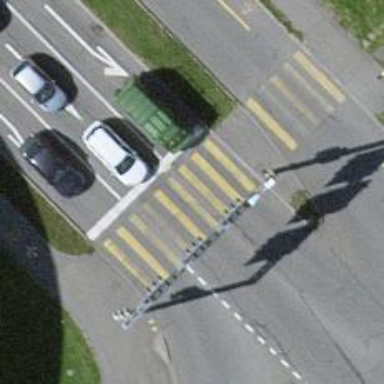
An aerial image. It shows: Road crossing with traffic signals.